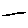
Label: line